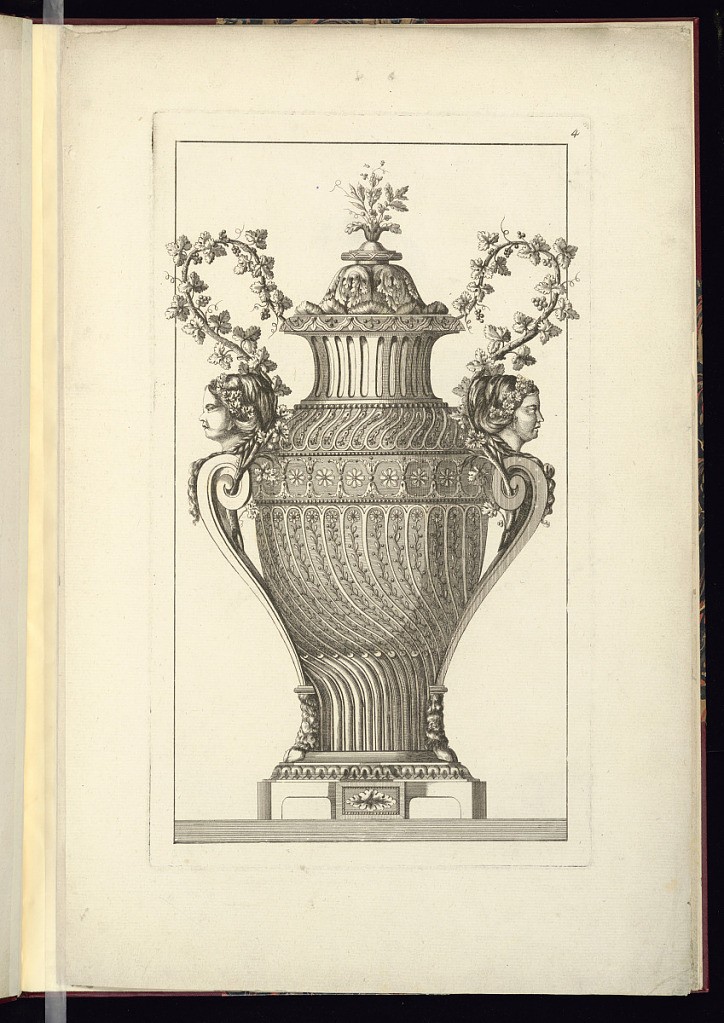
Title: Ornamental Vase Design
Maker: François Voisin, French, active 18th century
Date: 1786-1789
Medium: Engraving on paper
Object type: Print
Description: Lidded vase with a finial of slender flowers. The handles are formed from grape vines, which terminate at female high-relief mascarons. The vase is decorated with much fluting, acanthus leaves, and floral ornamentation. The vase is elevated on a low socle. The print is numbered but not lettered.